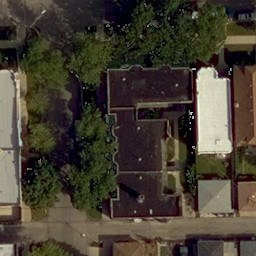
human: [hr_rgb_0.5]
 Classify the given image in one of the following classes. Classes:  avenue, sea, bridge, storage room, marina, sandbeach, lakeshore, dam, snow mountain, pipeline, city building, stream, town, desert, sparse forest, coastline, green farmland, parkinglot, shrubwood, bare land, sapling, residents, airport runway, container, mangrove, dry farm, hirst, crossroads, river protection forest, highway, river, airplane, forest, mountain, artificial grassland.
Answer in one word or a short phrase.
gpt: residents